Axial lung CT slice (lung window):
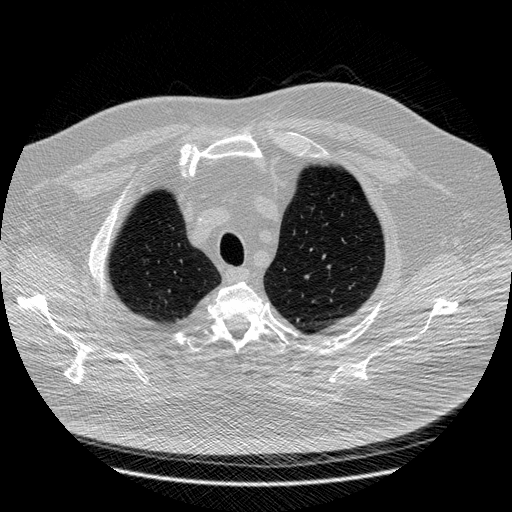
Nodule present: no